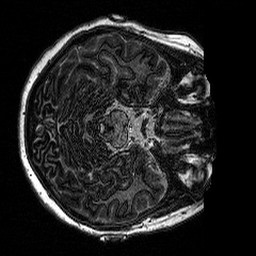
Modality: MP2RAGE
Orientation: axial
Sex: female
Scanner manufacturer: siemens
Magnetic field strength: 3 T
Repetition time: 5 s
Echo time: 0.00292 s